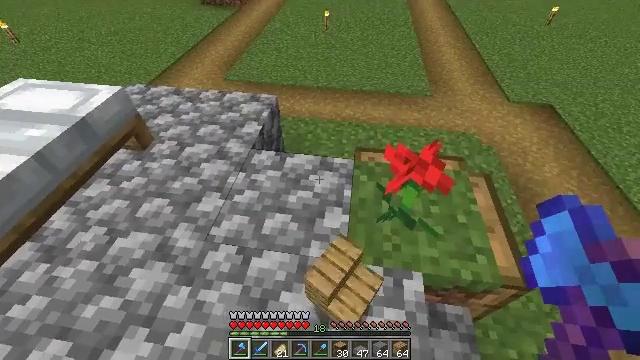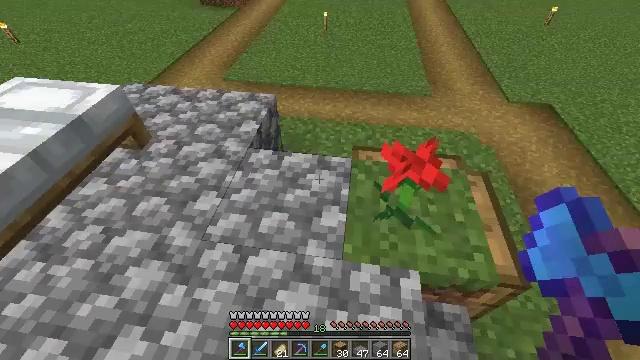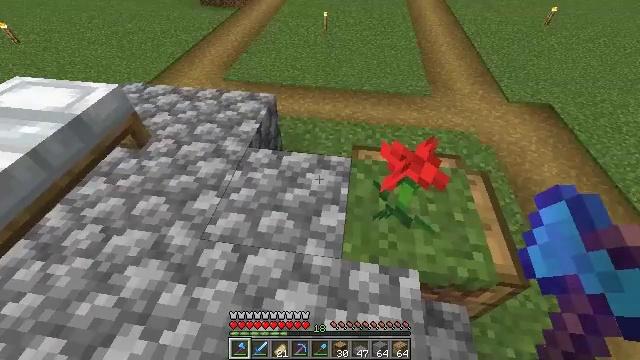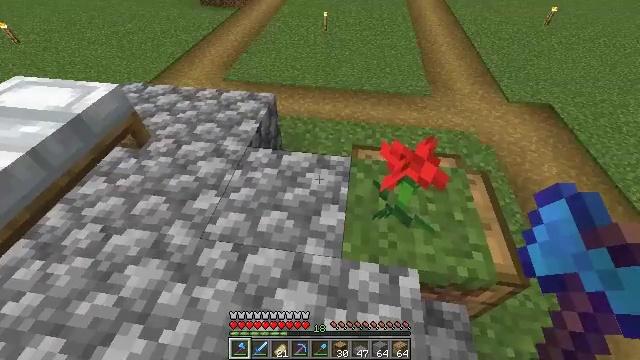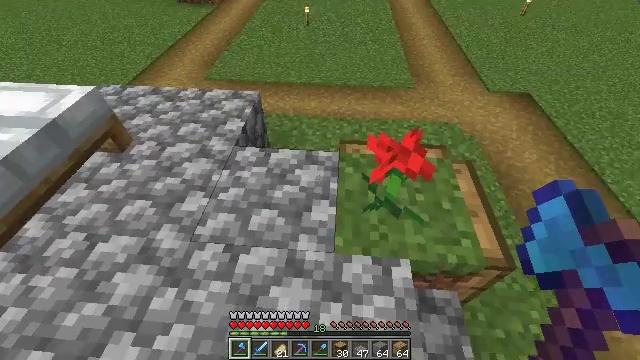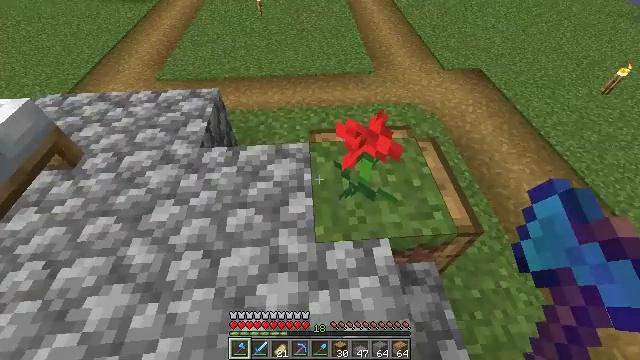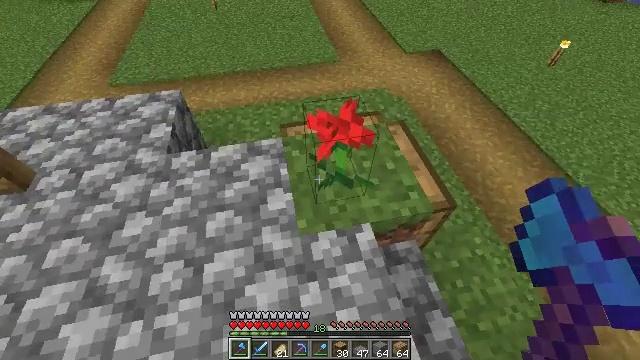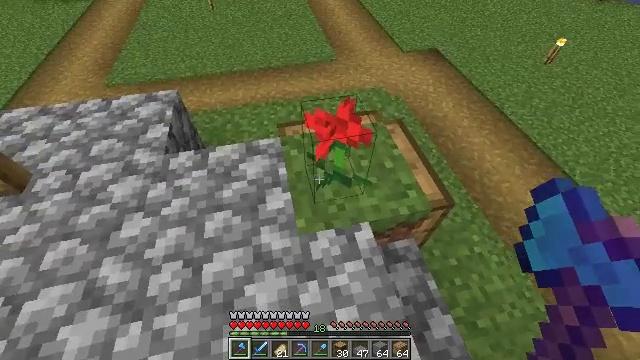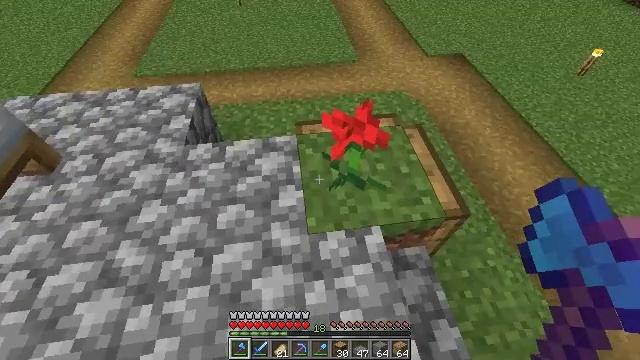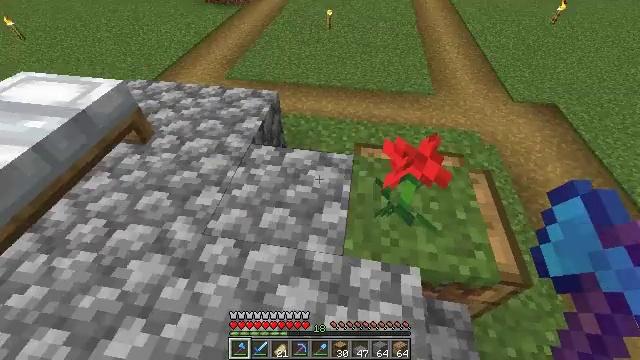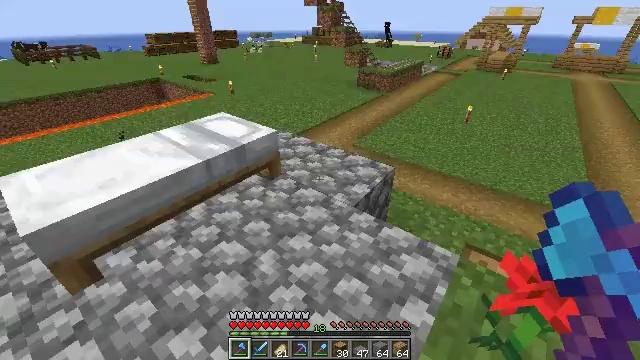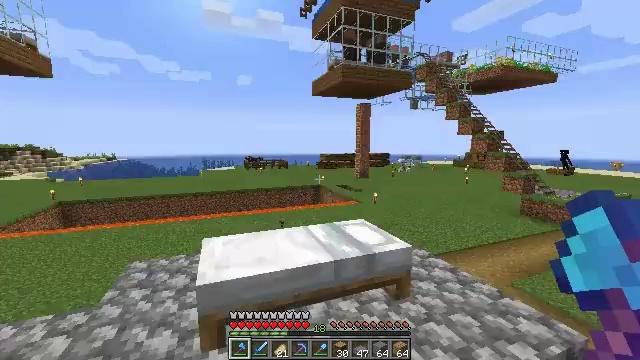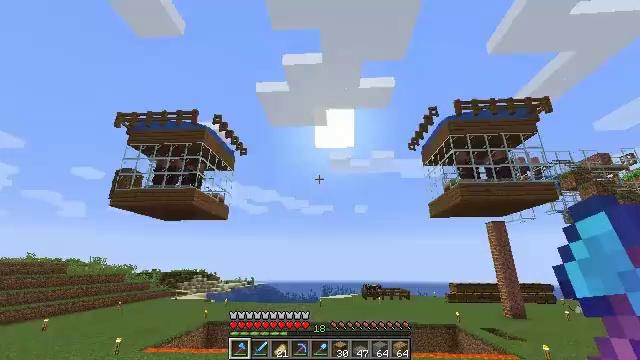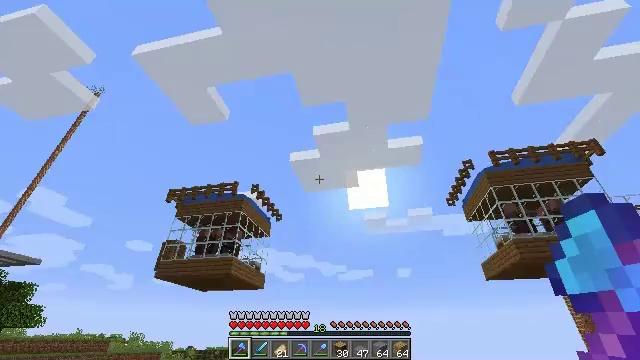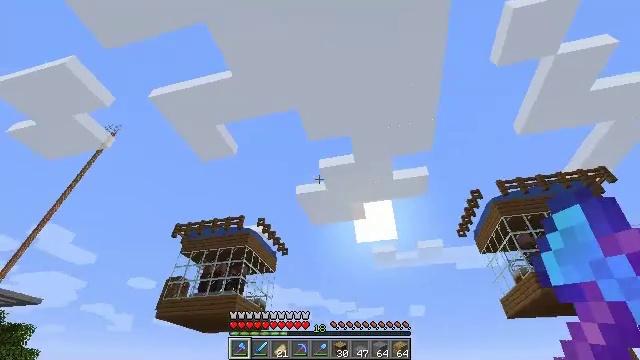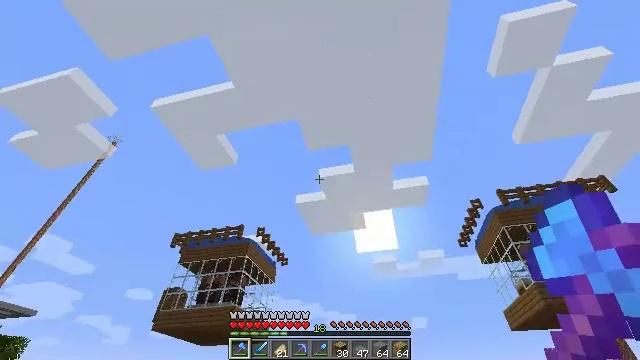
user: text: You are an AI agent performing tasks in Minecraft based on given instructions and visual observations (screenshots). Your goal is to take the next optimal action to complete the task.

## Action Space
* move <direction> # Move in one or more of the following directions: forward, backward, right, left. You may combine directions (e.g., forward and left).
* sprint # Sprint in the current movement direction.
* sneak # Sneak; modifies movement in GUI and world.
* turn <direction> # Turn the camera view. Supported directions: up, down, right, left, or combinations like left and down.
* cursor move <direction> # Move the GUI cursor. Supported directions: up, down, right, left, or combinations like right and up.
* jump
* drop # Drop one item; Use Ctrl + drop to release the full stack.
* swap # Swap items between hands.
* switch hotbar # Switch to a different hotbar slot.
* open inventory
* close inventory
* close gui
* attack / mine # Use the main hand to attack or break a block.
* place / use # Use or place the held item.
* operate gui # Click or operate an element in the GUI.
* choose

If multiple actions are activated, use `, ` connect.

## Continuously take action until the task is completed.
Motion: motion action
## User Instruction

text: Remove the oak trapdoor from its place.
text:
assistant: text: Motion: no_op
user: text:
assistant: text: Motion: no_op
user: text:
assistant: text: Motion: no_op
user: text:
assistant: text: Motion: turn right
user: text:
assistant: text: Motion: turn right and down
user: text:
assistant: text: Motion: turn right and down
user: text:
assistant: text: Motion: no_op
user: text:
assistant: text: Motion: turn left
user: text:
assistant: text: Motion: turn left and up
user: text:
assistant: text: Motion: turn left and up
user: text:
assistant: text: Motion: turn left and up
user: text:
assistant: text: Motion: turn left and up
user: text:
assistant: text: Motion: turn left and up
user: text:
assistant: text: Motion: turn left and up
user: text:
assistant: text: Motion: turn up
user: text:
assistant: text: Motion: no_op
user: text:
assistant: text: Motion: no_op
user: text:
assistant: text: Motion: no_op
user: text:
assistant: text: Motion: turn left
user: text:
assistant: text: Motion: turn left and down
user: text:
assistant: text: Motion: turn left and down
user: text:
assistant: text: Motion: turn left and down
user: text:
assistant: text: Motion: turn left and down
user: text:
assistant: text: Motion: turn left and down
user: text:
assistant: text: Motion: turn left and down
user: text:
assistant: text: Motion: turn left and down
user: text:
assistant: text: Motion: turn left
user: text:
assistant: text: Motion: turn left and up
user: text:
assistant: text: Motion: turn left and up
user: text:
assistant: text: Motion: turn left and up